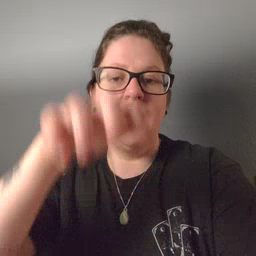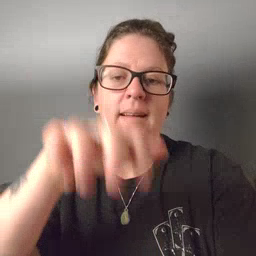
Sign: alligator